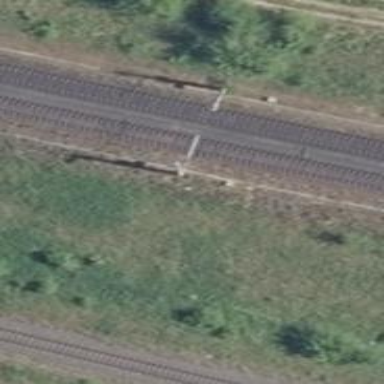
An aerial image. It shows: Milestone along the railway track with catenary mast.